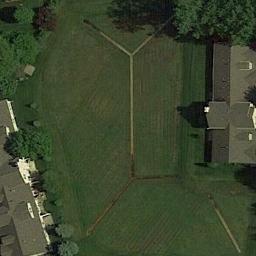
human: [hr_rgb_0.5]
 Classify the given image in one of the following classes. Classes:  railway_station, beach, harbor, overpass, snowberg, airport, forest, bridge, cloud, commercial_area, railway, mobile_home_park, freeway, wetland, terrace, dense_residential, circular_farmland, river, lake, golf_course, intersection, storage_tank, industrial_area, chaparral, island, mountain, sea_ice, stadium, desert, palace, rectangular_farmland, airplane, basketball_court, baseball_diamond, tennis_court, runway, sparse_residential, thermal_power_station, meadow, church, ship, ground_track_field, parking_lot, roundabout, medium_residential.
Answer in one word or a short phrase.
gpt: meadow